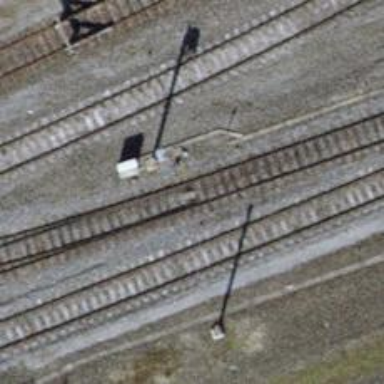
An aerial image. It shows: Railway switch.